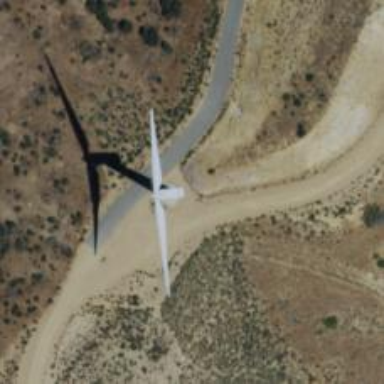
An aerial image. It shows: Wind generator powered by horizontal axis wind turbine.